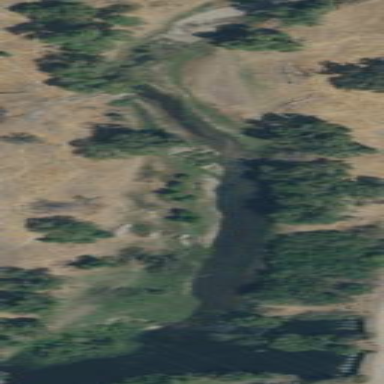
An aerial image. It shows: River flowing through natural landscape.